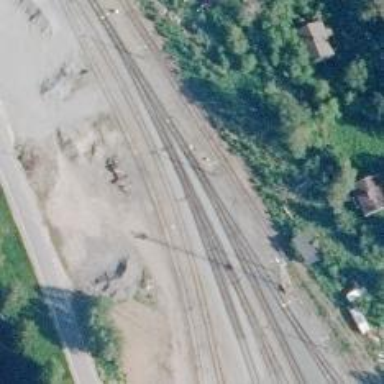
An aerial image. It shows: Wedge is used for the railway derail.